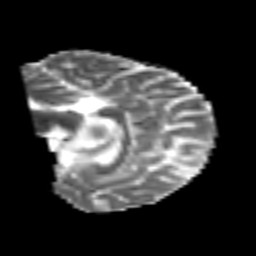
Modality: MD
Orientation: sagittal
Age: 25
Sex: male
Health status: healthy